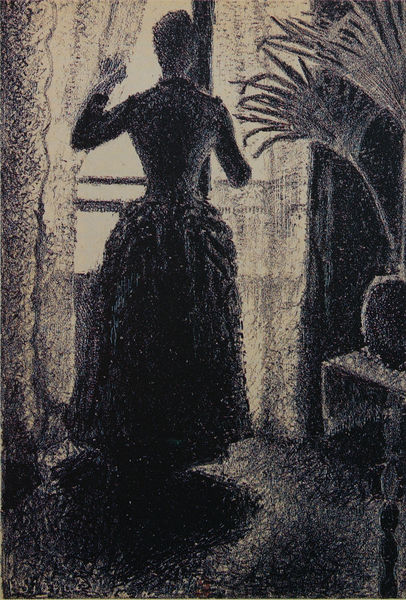
Titel: Première Pensée pour "Un dimanche"; femme debout de dos devant une fenêtre, Vorstudie für "Un dimanche"; Frau von rückwärts, vor einem Fenster stehend
Künstler: Paul Signac
Standort: Paris
Institution: Bibliothèque Nationale.
Schlagwörter: blätter, dunkel, hand, kopf, körper, schatten, umhang, weiß, impressionismus, blume, blumen, fenster, frau, hell, kleid, kreide, licht, nacht, raum, rücken, schwarz, skizze, stuhl, tisch, zeichnung, zimmer, ausblick, blick, dame, fächer, rock, teppich, arm, mensch, sehen, spitze, stehen, trauer, innenraum, schauen, tischbein, tischdecke, tischtuch, vorhang, brüstung, einsam, boden, dunkelheit, interieur, stehend, innen, mutter, pflanze, pflanzen, rund, vase, balkon, blumentopf, taille, topf, dutt, rückenansicht, düster, pointilismus, graphik, nebel, siebdruck, winter, romantik, ausschau, gardine, gardinen, salon, vorhänge, witwe, zopf, tischchen, farn, geländer, palme, palmwedel, stube, zimmerpflanze, podest, rüschen, warten, kante, außen, kohle, tageslicht, draußen, rückenfigur, scheibe, schwarz weiss, radierung, bleistift, fensterbild, sehnsucht, korsett, palmen, elisabeth, drinnen, gegenlicht, geliebte, reifrock, ausgestellt, kaiserin, bodenlang, winken, palmblätter, schnürung, hinaus, am fenster, asublick, eingeschlossen, pale, plame, palmenblatt, frau am fenster, zukunft, tisxh, fenster zimmer, spitzenvorhang